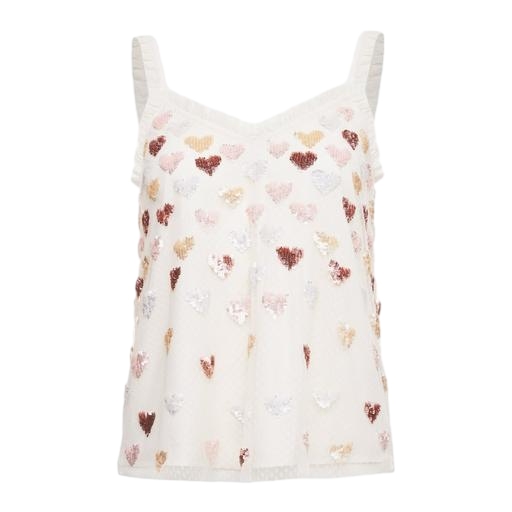
white keira sleeveless heart print blouse, multicolor romy top heart print, white nori sequined tank top, white background